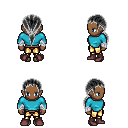
a pixel art fantasy rpg character, female body template, human, dark skin, teal long-sleeve shirt, gold greaves, gray ponytail hairstyle, white cloth bandages, maroon shoes, four views (front, back, left, right), 2x2 character sprite sheet, small pixel art, hard edges, no anti-aliasing